Field crop: maize
Growth stage: 2
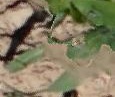
Species: maize